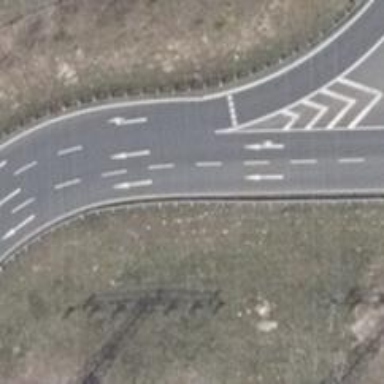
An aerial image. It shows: Circular junction on secondary road.